Interaction volume radius: 5 \u00c5
Interaction volume height: 20 \u00c5
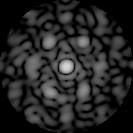
Disorder parameter: 0.6004